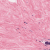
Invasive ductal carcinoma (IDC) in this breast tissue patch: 0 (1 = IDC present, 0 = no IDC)